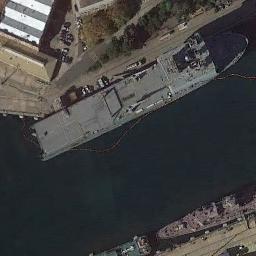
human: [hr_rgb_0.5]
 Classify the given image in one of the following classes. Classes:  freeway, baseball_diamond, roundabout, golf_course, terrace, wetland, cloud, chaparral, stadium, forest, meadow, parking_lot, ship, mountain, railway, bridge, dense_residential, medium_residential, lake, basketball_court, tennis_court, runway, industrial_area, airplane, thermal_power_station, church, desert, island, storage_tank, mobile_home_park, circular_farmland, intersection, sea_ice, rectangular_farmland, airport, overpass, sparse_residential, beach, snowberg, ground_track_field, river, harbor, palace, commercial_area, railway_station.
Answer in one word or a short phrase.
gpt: ship